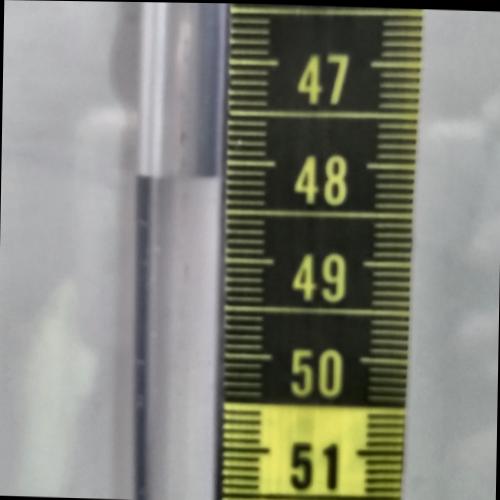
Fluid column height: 48.2 cm